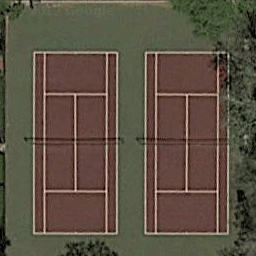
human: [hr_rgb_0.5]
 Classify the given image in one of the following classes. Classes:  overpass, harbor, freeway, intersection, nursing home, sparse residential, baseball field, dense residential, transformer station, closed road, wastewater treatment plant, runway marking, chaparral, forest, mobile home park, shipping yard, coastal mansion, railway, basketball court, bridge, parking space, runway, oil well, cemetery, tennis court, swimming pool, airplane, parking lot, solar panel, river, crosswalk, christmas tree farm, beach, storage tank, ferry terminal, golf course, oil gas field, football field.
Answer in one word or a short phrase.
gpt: tennis court